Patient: sex M, age 61
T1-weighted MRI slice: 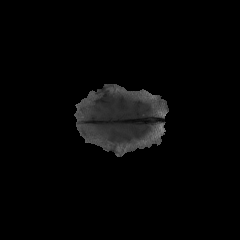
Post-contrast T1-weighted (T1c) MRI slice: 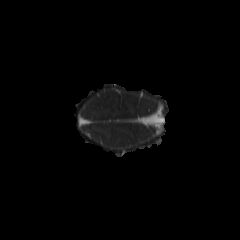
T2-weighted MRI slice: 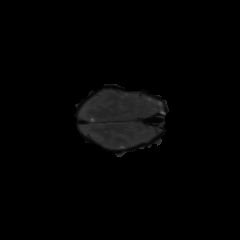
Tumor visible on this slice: no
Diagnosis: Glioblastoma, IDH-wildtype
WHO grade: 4